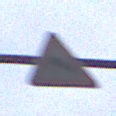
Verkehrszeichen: SeitenwindVonLinks
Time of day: MorningAfternoon
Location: Outdoor (Urban)
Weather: Overcast
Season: NotSpecified
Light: Natural